Aerial crown-view tile of a tropical tree (Barro Colorado Island, Panama), acquired 20250616:
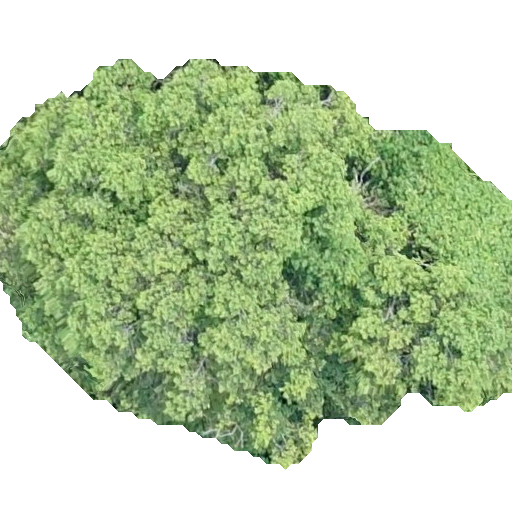
Species: Calophyllum longifolium
GBIF accepted scientific name: Calophyllum longifolium
Crown area: 238.016 m²